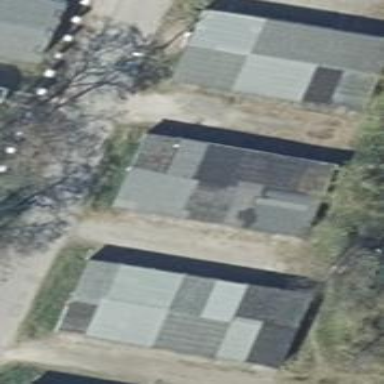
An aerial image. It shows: Group of garages.